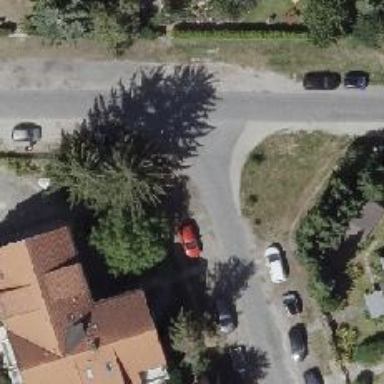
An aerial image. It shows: Residential road.